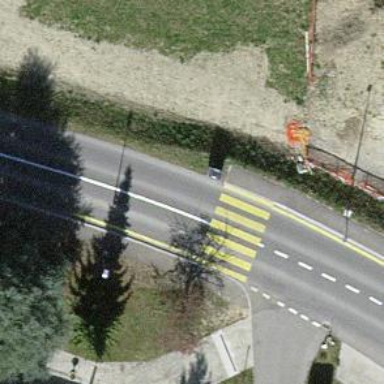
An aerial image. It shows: Uncontrolled zebra crossing with zebra markings.